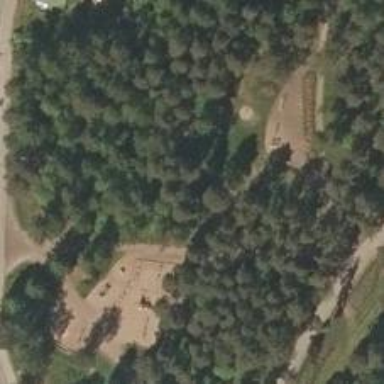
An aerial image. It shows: Disc golf basket.